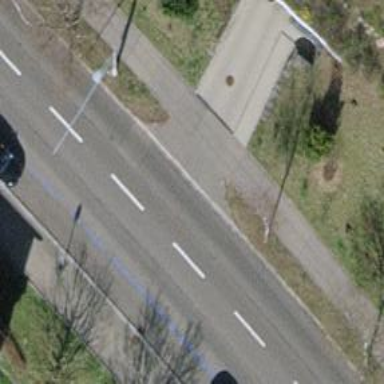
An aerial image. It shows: Sidewalk made of sett.